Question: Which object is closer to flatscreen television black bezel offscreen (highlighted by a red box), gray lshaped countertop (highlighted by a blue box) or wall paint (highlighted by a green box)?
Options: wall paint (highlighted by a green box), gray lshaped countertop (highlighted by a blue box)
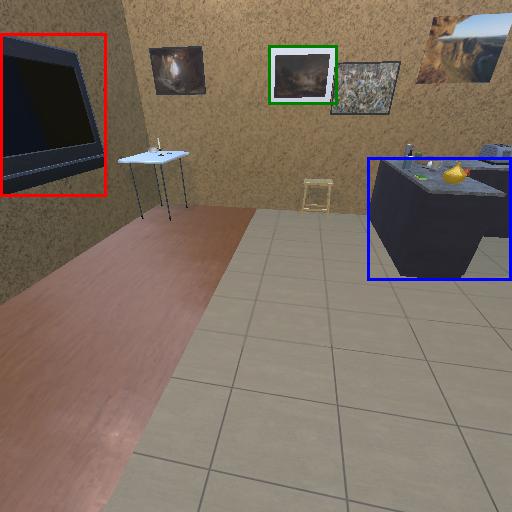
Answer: wall paint (highlighted by a green box)